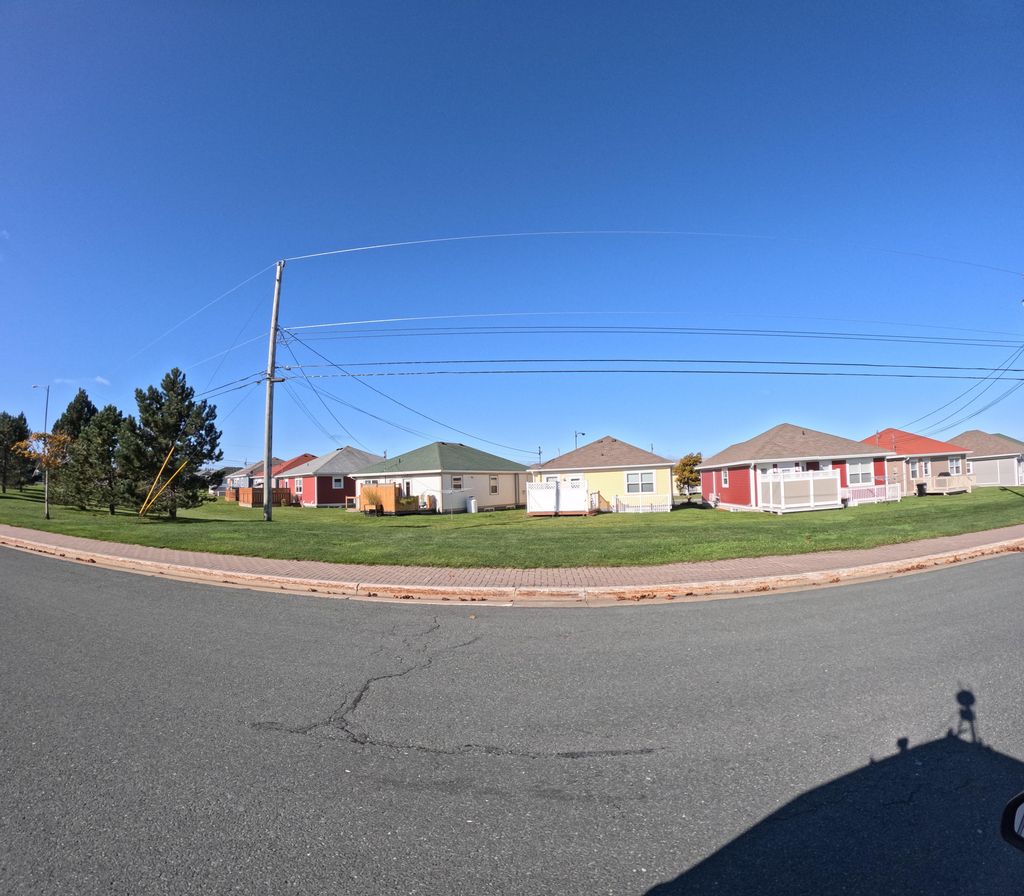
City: st_johns